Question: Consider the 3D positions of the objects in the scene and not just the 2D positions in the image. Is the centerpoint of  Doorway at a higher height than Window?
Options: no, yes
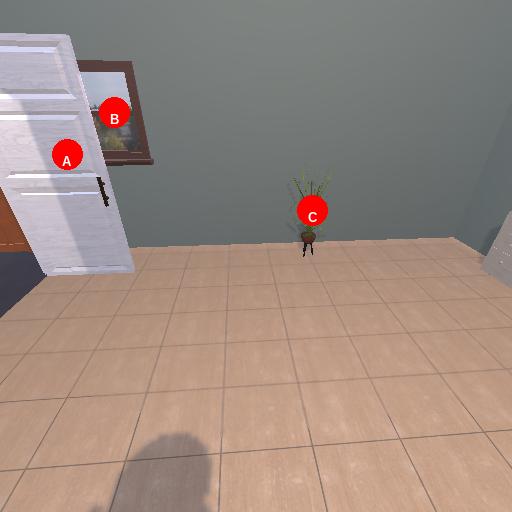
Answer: no